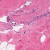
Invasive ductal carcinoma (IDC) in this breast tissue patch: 0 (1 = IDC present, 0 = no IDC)